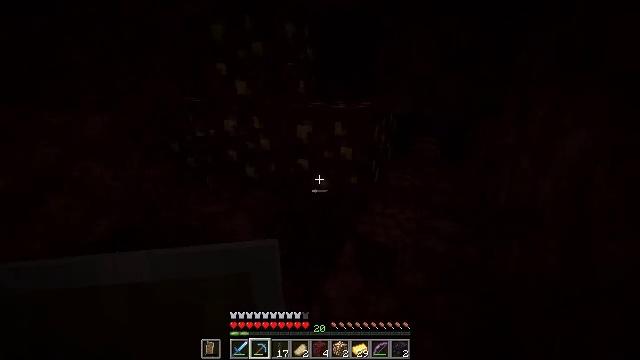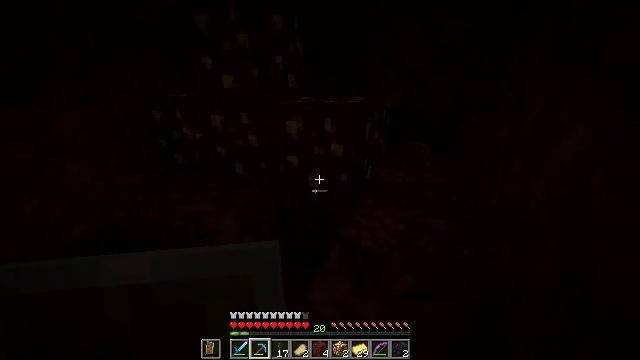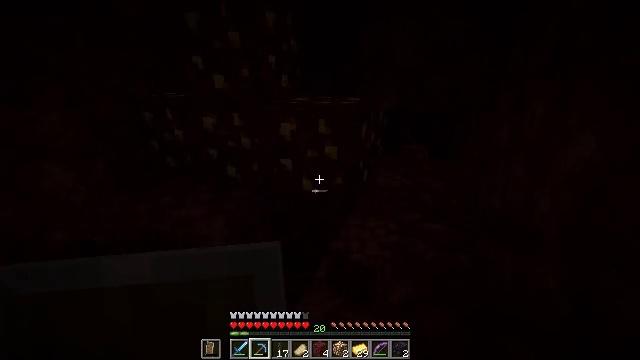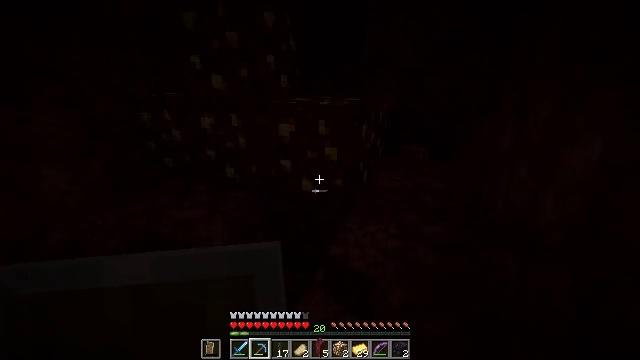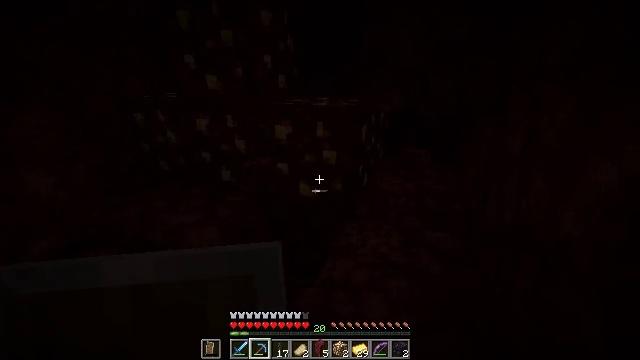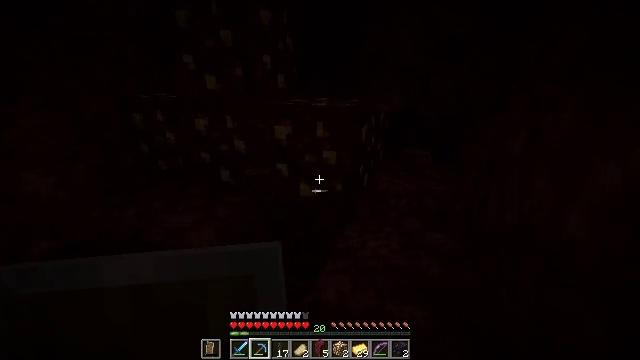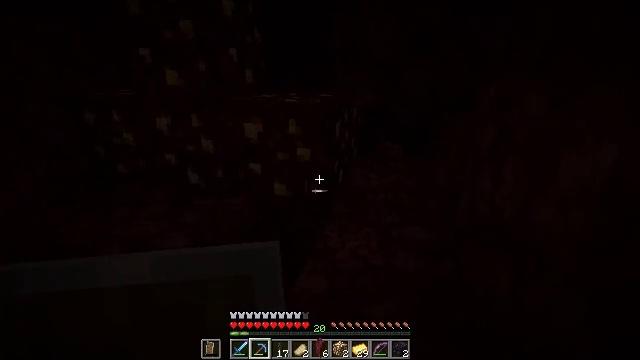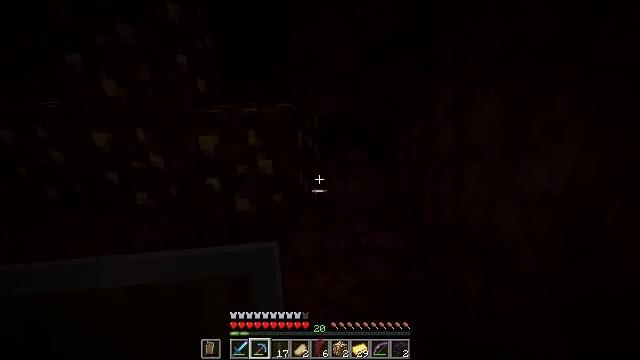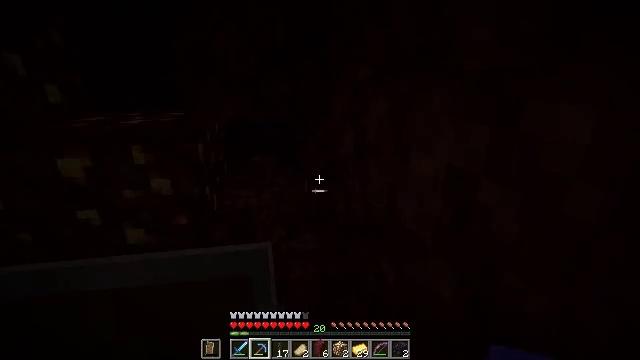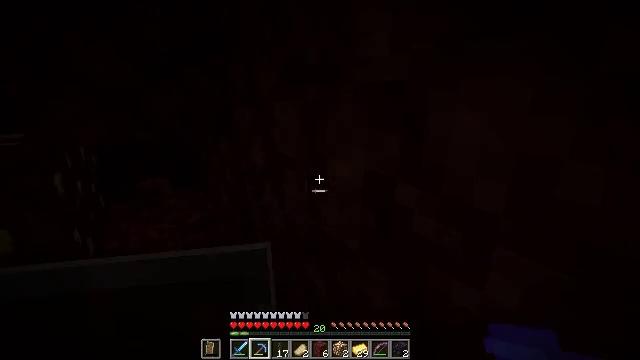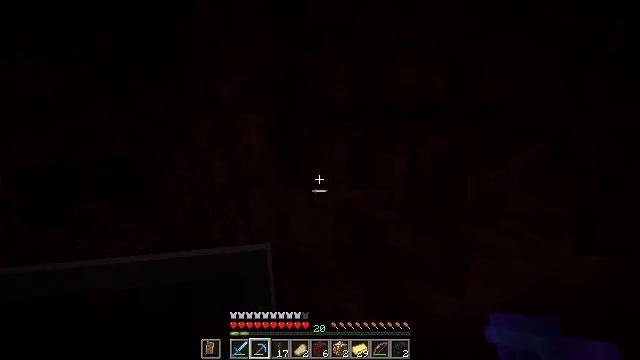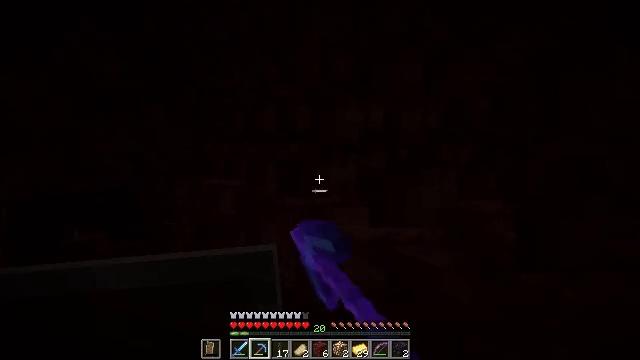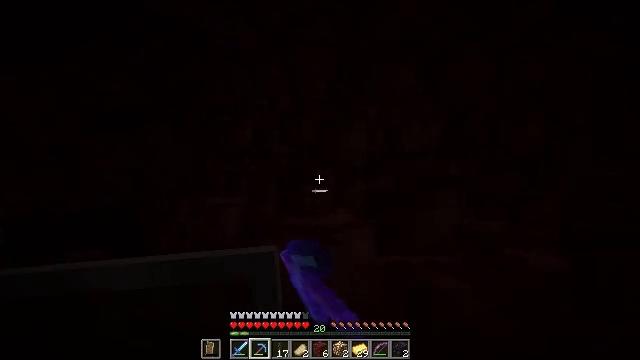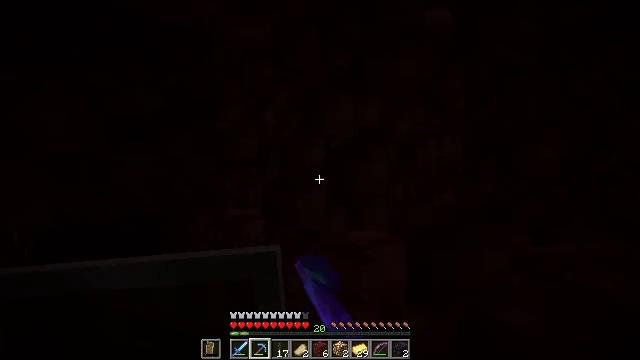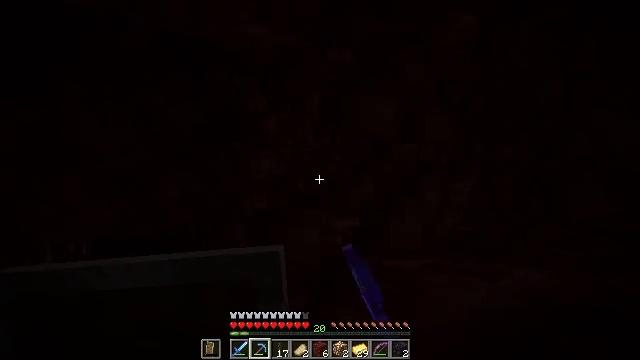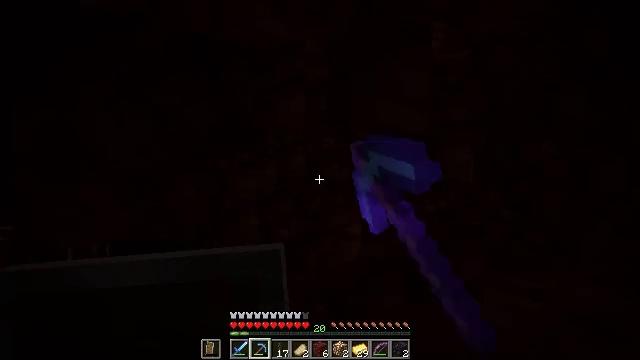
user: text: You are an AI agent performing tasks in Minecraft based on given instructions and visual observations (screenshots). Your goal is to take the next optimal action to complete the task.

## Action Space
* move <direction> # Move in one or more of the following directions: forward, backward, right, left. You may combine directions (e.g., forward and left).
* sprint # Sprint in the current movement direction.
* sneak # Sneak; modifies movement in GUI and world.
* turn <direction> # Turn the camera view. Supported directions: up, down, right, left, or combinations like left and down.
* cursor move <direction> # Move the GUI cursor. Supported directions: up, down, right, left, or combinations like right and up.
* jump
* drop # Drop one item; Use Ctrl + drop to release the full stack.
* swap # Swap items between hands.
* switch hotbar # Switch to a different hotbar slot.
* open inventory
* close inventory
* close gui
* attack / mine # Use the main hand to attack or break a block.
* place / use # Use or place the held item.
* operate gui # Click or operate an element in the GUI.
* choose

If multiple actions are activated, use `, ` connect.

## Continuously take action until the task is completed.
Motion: motion action
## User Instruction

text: Collect netherrack in the Nether.
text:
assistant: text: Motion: move forward and move right, sneak, turn down
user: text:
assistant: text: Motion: move forward, sneak
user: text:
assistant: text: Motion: move forward, sneak
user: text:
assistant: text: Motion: move forward, sneak
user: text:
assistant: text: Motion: move forward, sneak
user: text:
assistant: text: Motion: move forward, sneak, turn right and down
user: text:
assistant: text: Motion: move forward, sneak, turn right and up
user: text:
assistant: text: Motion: move forward, sneak, turn right and up
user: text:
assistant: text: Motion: move forward and move left, sneak, turn right and up
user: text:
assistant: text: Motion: move forward and move left, sneak, turn right and up, attack / mine
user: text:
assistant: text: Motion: move forward and move left, sneak, turn up, attack / mine
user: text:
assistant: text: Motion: move forward and move left, sneak, turn up, attack / mine
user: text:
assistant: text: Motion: move forward, sneak, turn left and up, attack / mine
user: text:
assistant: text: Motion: move forward, sneak, turn left and up, attack / mine
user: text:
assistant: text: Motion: move forward, sneak, turn left, attack / mine
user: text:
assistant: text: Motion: move forward, sneak, turn left and down, attack / mine
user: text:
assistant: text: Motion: move forward, sneak, turn left and down, attack / mine
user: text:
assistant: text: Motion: move forward, sneak, turn right and down, attack / mine
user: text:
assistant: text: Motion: move forward, sneak, turn right, attack / mine
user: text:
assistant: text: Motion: move forward and move left, sneak, turn right, attack / mine
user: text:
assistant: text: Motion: move forward and move left, sneak, turn right and up, attack / mine
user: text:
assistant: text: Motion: move forward and move left, sneak, turn up, attack / mine
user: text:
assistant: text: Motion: move forward and move left, sneak, turn left and up, attack / mine
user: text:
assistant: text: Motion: move forward and move left, sneak, turn left and up, attack / mine
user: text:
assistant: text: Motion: move forward, sneak, turn left and up, attack / mine
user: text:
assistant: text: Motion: move forward, sneak, turn left, attack / mine
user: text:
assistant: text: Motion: move forward, sneak, turn left and down, attack / mine
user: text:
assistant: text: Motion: move forward, sneak, turn down, attack / mine
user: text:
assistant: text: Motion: move forward, sneak, turn right and down, attack / mine
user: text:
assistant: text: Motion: move forward, sneak, turn right and down, attack / mine